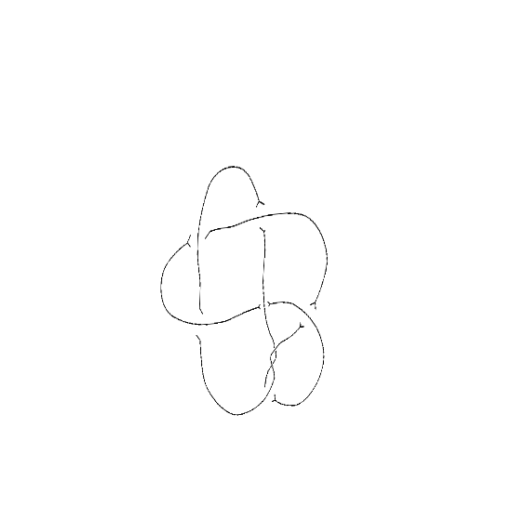
Crossing number: 8